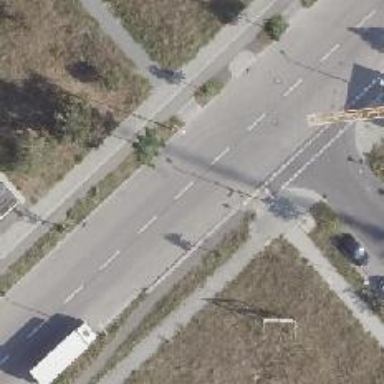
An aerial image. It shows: Unmarked road crossing.